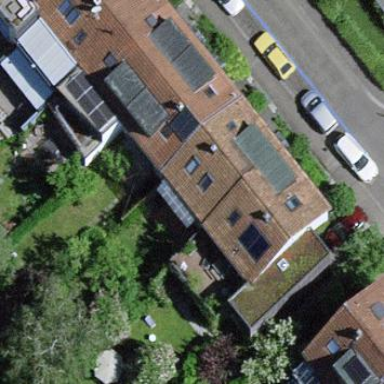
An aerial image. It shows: Terrace building.